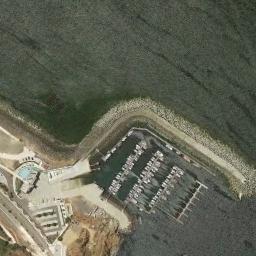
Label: harbor